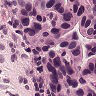
Metastatic tissue present: yes